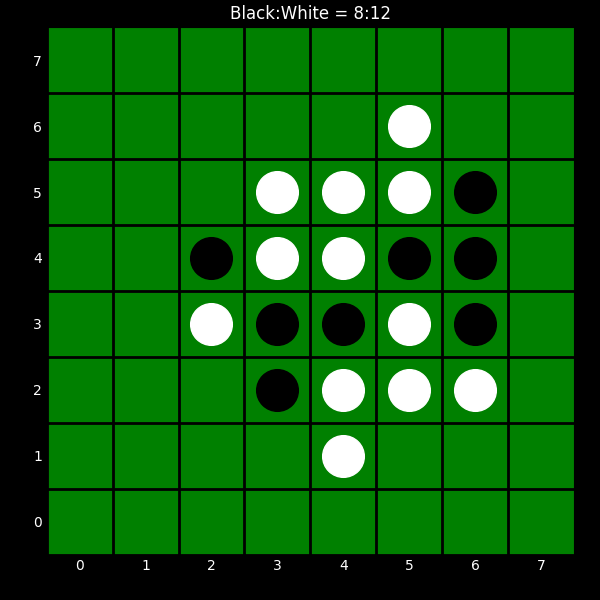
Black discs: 8
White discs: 12